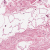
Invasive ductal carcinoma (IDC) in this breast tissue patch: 0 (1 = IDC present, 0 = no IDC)